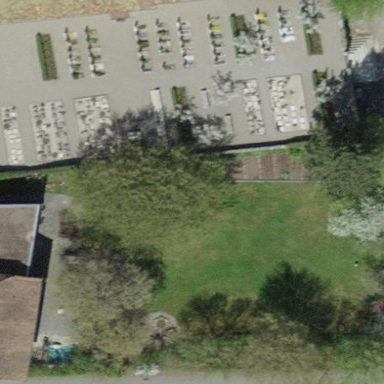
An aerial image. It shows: Grave yard.